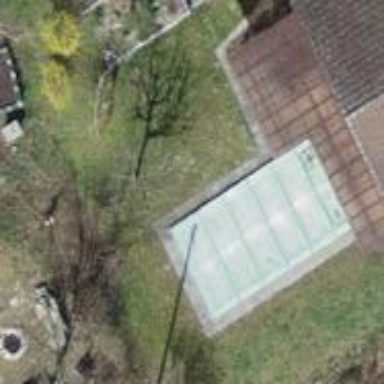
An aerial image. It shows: Swimming pool located in leisure land.